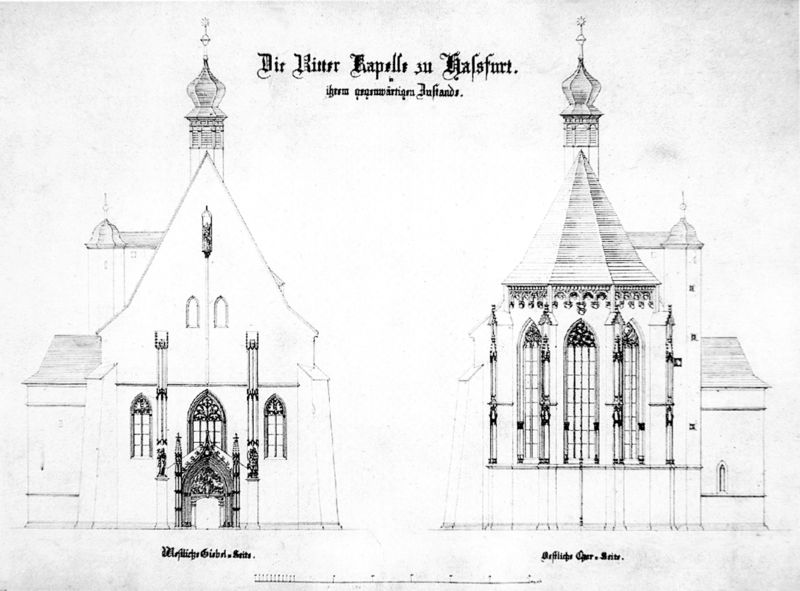
Titel: Marienkapelle Haßfurt (Bauaufnahme vor der Restaurierung)
Künstler: Hutzelmeier
Standort: Haßfurt
Institution: Stadtarchiv
Schlagwörter: dunkel, weiß, kirchturm, fenster, grau, hell, laterne, schwarz, skizze, säulen, tür, zeichnung, dach, haus, ornament, architektur, stein, kirche, gotik, turm, skulptur, schrift, ansicht, fassade, perspektive, giebel, graphik, pilaster, kuppel, inschrift, schmal, plastik, tor, anbau, zwiebel, eingang, glockenturm, kreuz, türme, zwiebeldach, zwiebelturm, dom, stich, schwarzweiß, text, beschriftung, überschrift, garphik, entwurf, ritter, kathedrale, fries, portal, gesims, archivolten, gotisch, obergaden, spitzbogen, spitzbögen, westblick, portikus, apsis, romanik, chor, kapelle, historismus, vorderansicht, plan, tempel, lineal, querschnitt, fraktur, gothisch, lanzettfenster, sakralbau, masswerk, archivolte, riss, grundriss, bauplastik, massstab, aufriss, tympanon, zeichung, bauplan, traufe, sektion, pyramidendach, karlsruhe, fialen, szizze, geäude, masstab, gewände, neogotik, ansichten, neugotik, strebepfeiler, dachreiter, rundbogenfries, aufris, ausfriss, chorfenster, drfbh, faltdach, glockendach, gotische spitzbogenfenster, halsfurt, hassfurt, kegeldach, kircht, masswerkfenster, ostansicht, ostchor, ostseite, polygonaldach, ritter kapelle, ritter kapelle zu hassfurt, römerkapelle, rückansciht, spitzfenster, stabwerk, strebebogen, tect, turm kapelle, westfront, westseite, wetchor, ydfrhy, zwiebeltumr, zustand